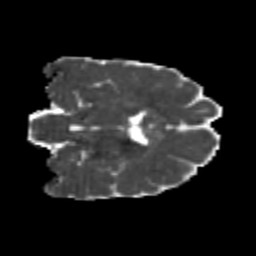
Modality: MD
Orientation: coronal
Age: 25
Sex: female
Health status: healthy
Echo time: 0.074 s